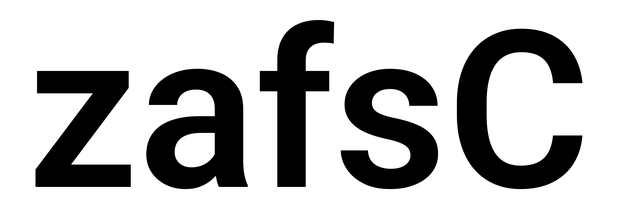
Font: Roboto_SemiBold